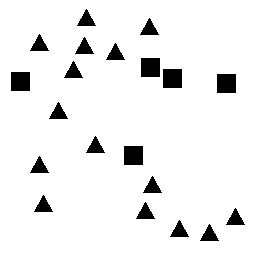
Squares: 5
Triangles: 15
Stars: 0
Total shapes: 20